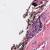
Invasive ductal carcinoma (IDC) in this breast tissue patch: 0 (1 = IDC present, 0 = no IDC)